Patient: sex M, age 66
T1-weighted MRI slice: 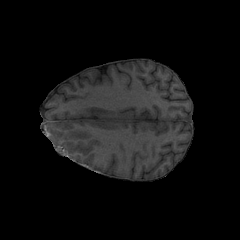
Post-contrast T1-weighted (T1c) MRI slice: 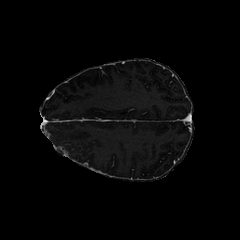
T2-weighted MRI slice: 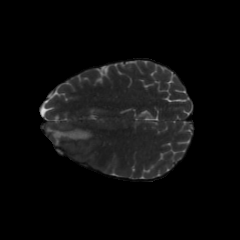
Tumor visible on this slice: yes
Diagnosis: Glioblastoma, IDH-wildtype
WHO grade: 4